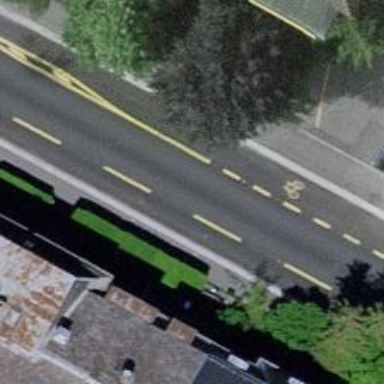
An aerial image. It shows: Tertiary road with asphalt surface. There is separate sidewalk and cycle lane on both sides.